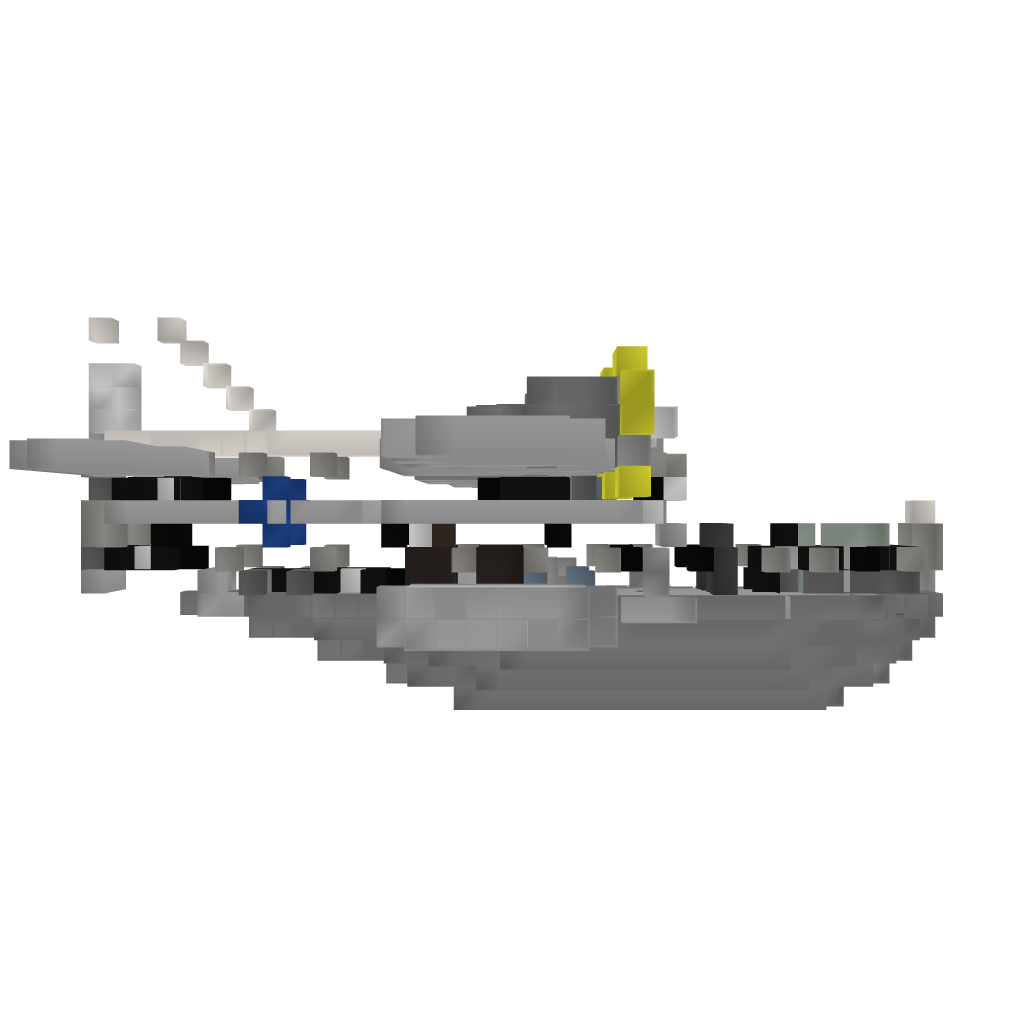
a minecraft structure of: Short Sunderland